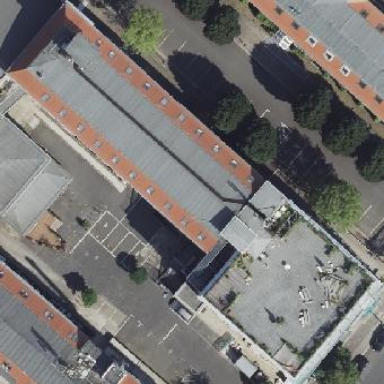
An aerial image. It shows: Commercial building housing government offices.